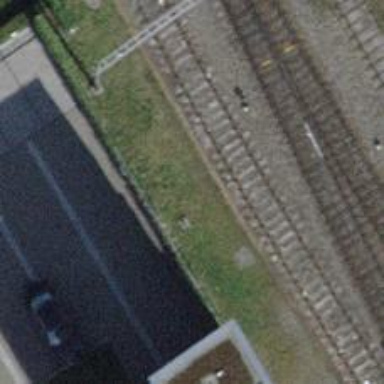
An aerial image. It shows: Single railway siding track.